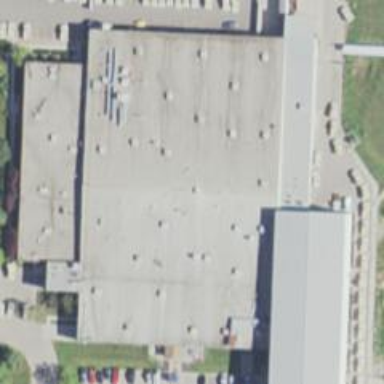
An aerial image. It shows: Industrial building.